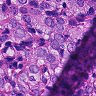
Metastatic tissue present: yes